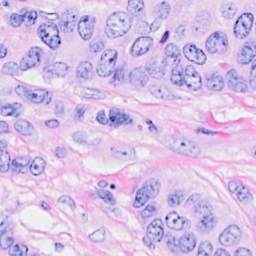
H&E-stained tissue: Breast